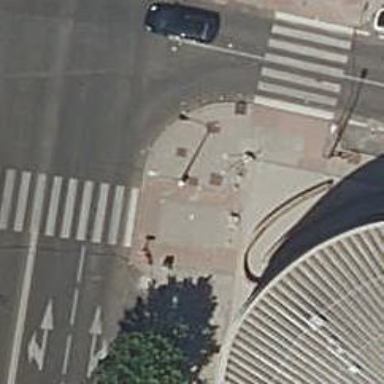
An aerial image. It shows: Pedestrian crossing with zebra markings on footway.